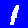
Digit: 1